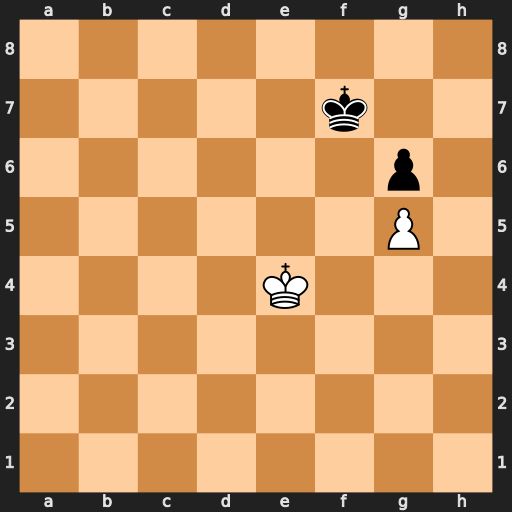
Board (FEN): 8/5k2/6p1/6P1/4K3/8/8/8
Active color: w
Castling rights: -
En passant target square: -
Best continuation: Kd5 Ke7 Ke5